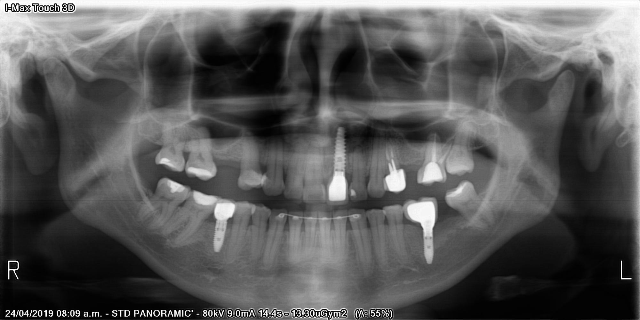
adult